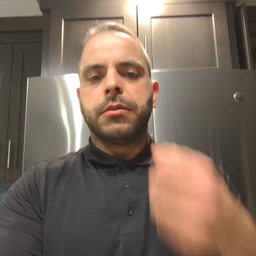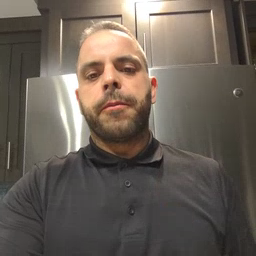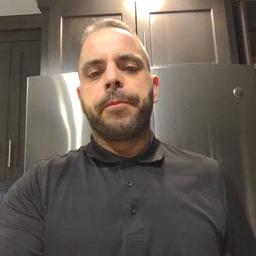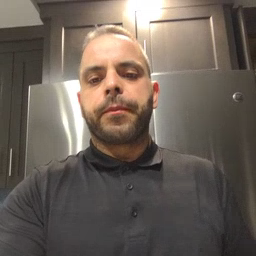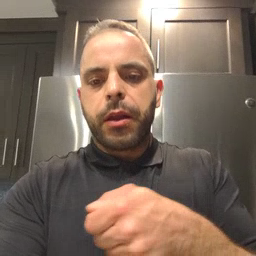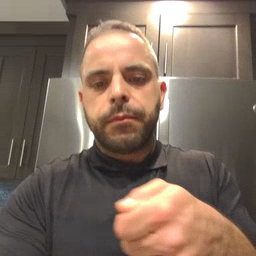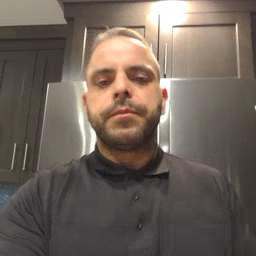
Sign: vacuum